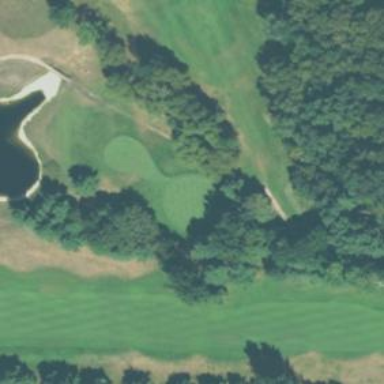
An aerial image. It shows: Area of rough grass used for golf.